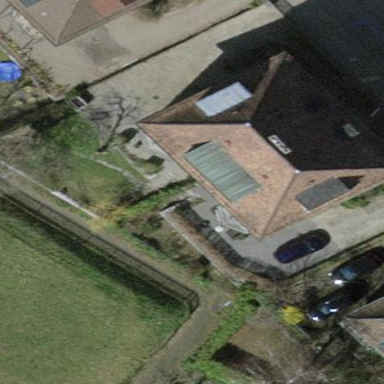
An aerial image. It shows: Semi-detached house.